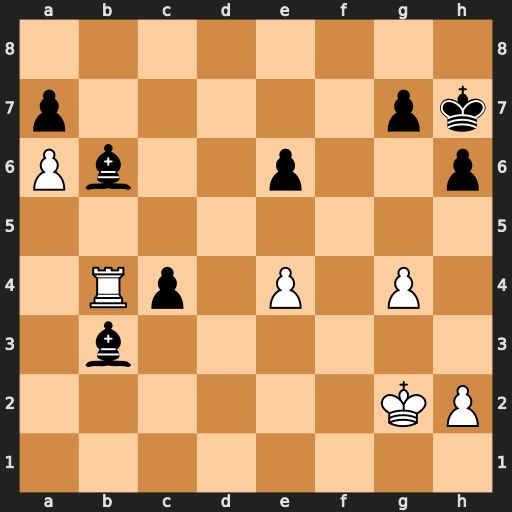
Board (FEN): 8/p5pk/Pb2p2p/8/1Rp1P1P1/1b6/6KP/8
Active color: w
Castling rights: -
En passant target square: -
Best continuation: Rxb6 axb6 a7 c3 a8=Q